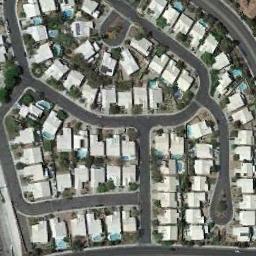
Label: residential